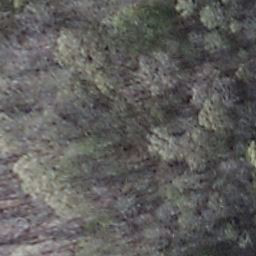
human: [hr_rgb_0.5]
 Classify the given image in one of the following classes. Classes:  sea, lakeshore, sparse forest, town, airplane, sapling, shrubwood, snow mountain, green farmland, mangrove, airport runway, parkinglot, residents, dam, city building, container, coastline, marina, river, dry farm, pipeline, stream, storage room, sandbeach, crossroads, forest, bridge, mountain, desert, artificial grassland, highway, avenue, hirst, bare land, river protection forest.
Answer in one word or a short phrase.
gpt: shrubwood